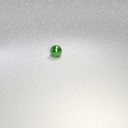
small green metal sphere